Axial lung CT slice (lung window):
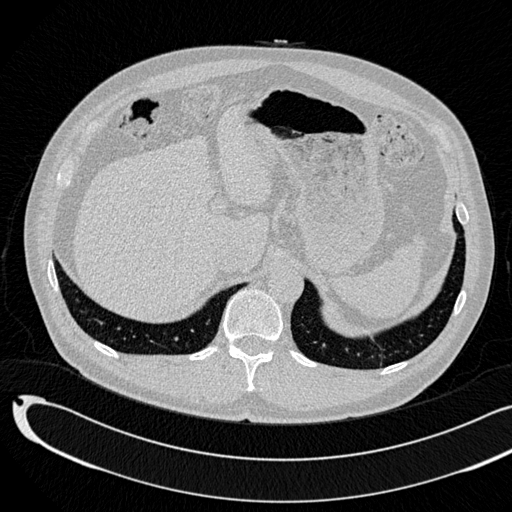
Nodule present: no